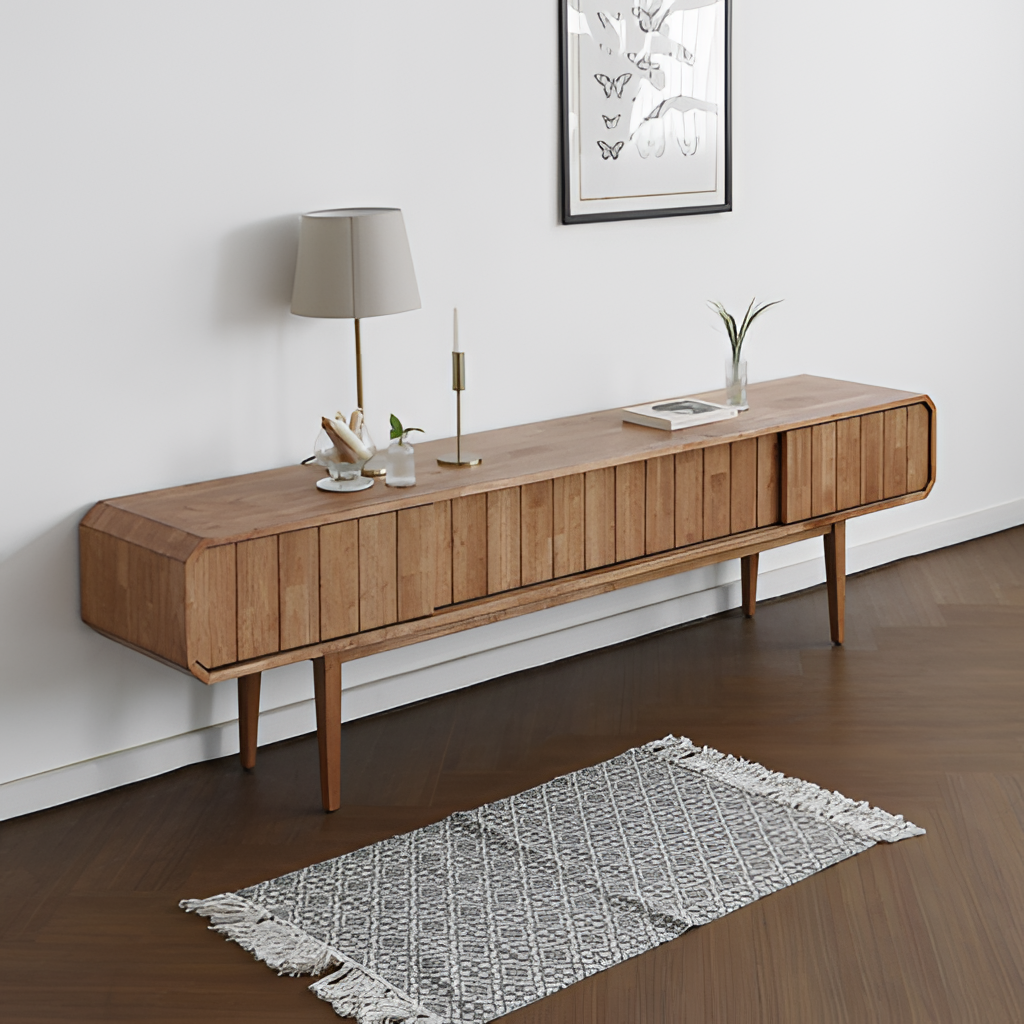
brown wood cabinet, living room, brown wood flooring, with herringbone pattern, modern, paint wallpaper, with solid pattern